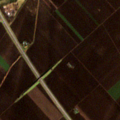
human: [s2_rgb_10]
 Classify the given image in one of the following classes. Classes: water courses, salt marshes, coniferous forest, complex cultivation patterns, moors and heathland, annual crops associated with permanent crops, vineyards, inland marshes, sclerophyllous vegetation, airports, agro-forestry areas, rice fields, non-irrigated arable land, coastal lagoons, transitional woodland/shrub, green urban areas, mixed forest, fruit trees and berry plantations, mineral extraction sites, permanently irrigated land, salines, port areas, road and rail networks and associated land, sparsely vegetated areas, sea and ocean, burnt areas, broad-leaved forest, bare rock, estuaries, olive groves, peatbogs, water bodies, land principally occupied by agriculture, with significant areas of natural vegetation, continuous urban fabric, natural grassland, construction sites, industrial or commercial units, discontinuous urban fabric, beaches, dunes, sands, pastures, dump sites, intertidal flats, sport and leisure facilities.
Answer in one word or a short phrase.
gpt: non-irrigated arable land